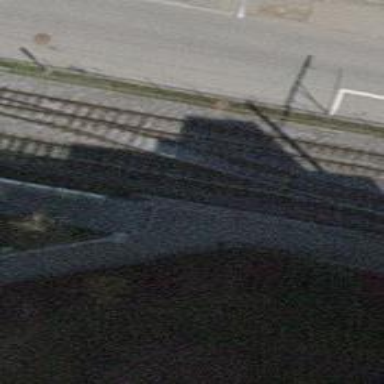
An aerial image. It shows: Narrow-gauge railway track with 1 electrified contact line.